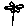
Label: flower